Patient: sex M, age 57
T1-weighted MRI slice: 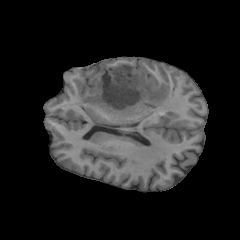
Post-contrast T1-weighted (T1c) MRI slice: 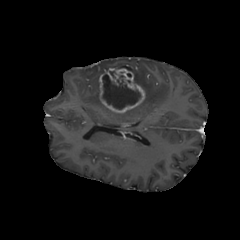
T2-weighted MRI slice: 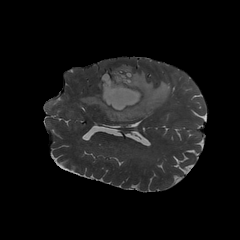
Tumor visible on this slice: yes
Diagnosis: Glioblastoma, IDH-wildtype
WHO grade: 4